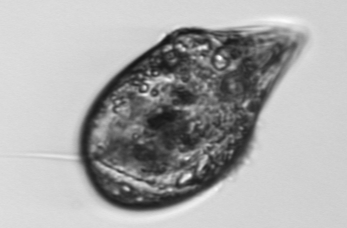
Label: Gyrodinium